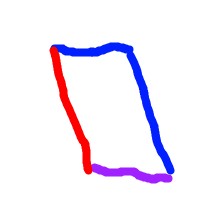
Shape: parallelogram